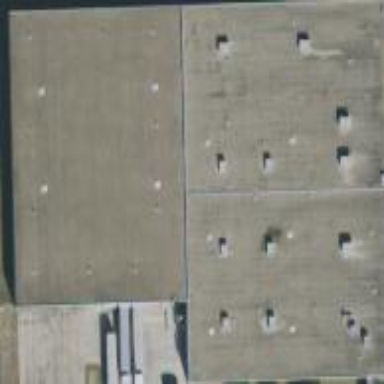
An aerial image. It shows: Warehouse building.